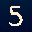
Label: 5